Field crop: maize
Growth stage: 1
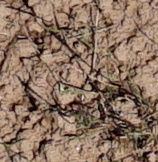
Species: lolium